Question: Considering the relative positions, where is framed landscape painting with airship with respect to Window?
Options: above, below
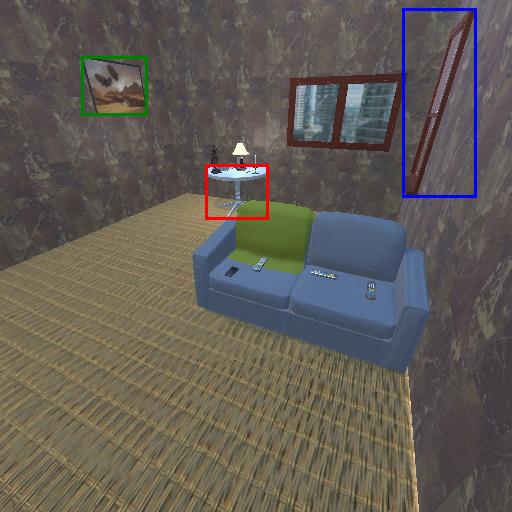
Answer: above